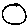
Label: circle